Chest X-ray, PA view. Patient: 53 years old, sex F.
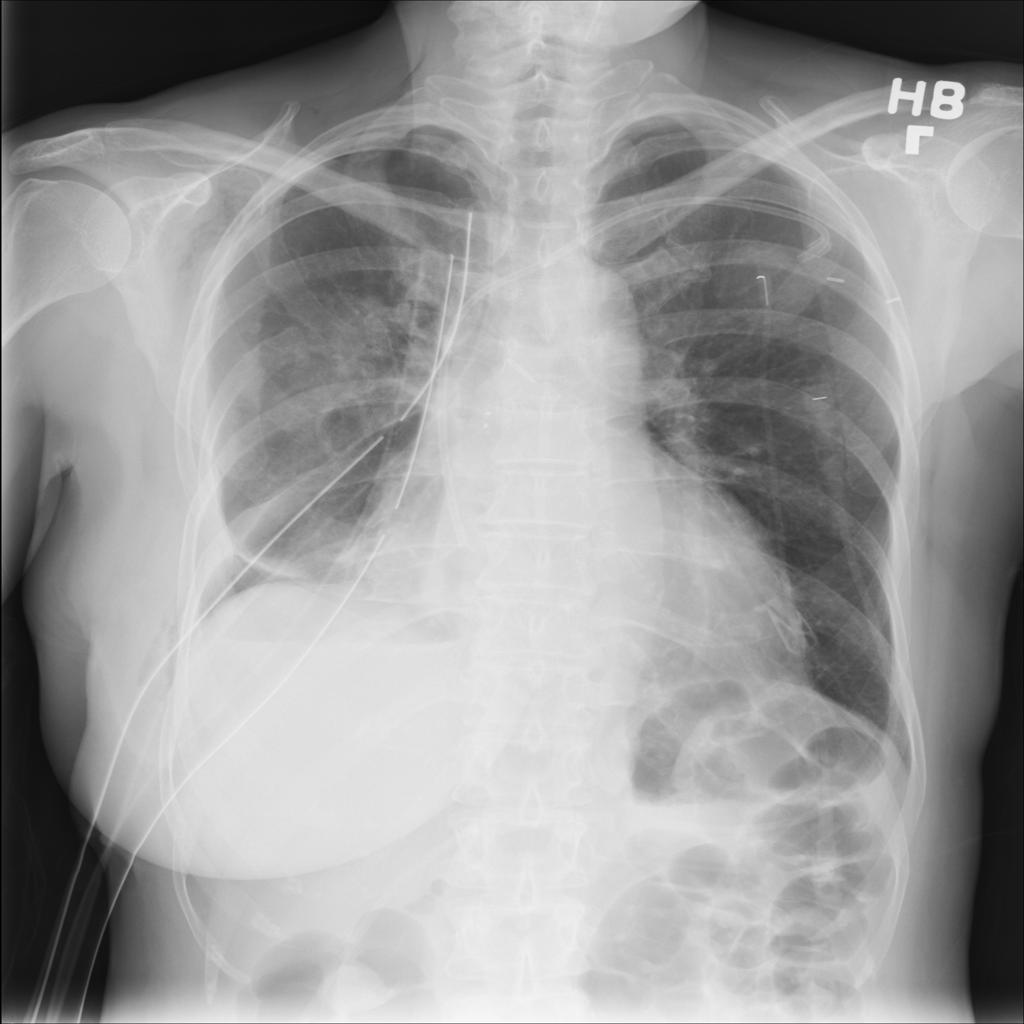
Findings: No Finding